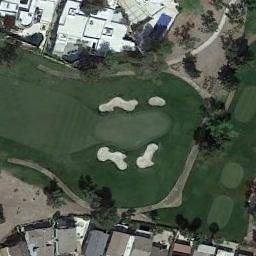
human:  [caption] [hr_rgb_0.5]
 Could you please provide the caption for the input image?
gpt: There are a few bunkers and a few paths on a large green lawn on the golf course with many trees and several buildings .

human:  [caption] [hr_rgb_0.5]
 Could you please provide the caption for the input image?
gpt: There are many buildings beside the golf course .

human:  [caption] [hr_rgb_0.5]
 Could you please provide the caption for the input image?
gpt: The golf course with some putting greens, Fairways, Roads, Barrier trees and sandpits is surrounded by the residential area .

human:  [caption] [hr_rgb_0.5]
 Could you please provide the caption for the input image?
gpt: There are two large bunkers and two paths .

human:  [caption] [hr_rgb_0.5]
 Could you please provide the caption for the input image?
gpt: There are four bunkers on the golf course with many buildings around .